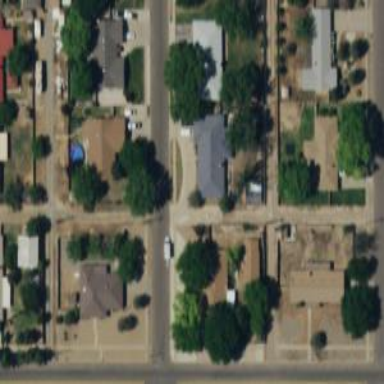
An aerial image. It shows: Alley classified as service road.